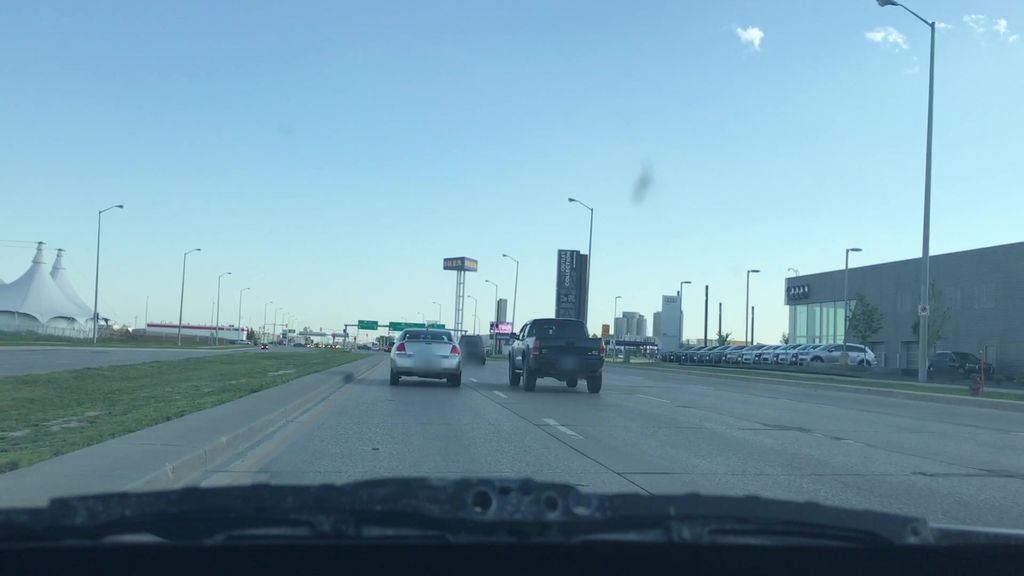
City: winnipeg